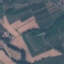
Land use / land cover class: PermanentCrop